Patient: sex M, age 26
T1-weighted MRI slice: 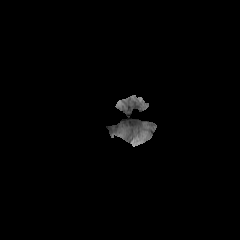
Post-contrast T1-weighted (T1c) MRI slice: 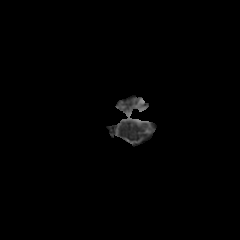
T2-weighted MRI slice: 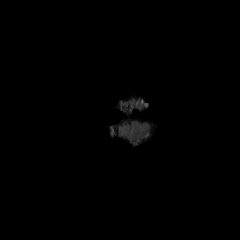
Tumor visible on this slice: no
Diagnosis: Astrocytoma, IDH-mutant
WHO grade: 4